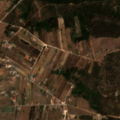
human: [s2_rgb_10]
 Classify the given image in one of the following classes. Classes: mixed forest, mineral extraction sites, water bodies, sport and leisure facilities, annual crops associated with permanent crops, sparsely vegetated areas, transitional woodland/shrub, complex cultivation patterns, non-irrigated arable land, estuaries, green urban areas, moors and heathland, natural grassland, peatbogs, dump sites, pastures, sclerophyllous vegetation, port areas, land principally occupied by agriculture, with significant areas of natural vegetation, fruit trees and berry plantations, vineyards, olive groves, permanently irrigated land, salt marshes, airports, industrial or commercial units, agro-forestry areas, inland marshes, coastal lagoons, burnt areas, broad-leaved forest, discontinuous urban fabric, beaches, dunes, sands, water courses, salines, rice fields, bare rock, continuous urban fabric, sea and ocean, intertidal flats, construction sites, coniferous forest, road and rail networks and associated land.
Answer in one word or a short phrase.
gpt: complex cultivation patterns, land principally occupied by agriculture, with significant areas of natural vegetation, broad-leaved forest, transitional woodland/shrub